Field crop: maize
Growth stage: 2
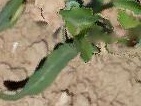
Species: maize